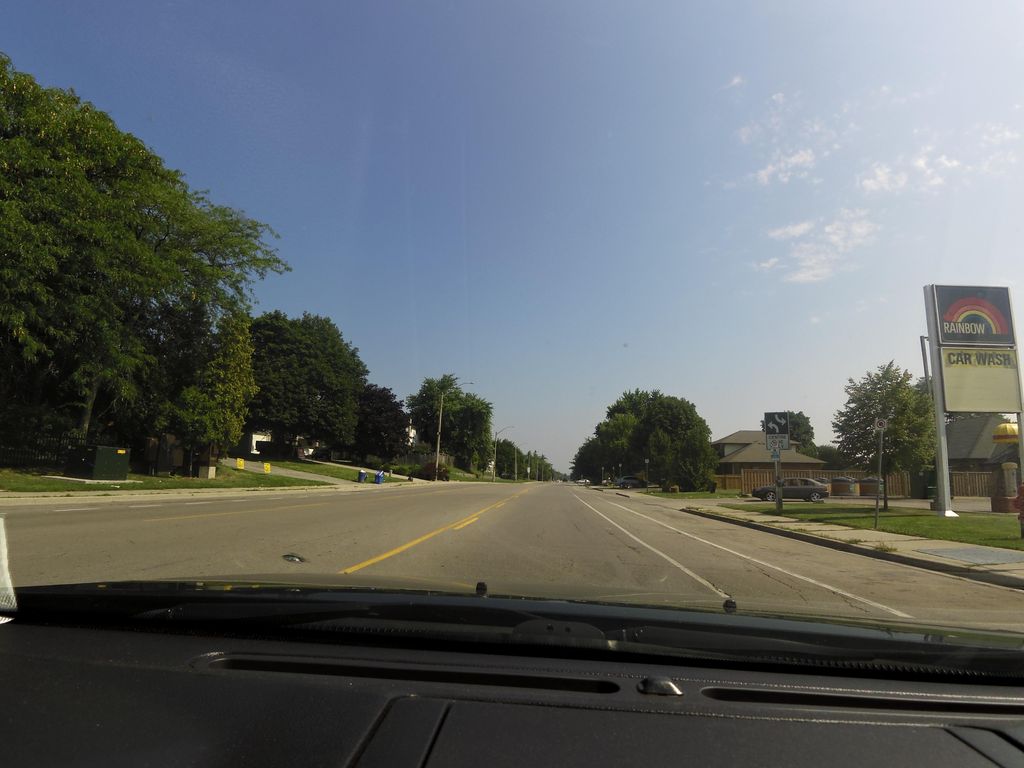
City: hamilton